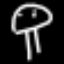
Label: mushroom